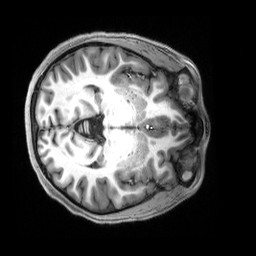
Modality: T1w
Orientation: axial
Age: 21
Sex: female
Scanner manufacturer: siemens
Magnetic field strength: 3 T
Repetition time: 2.5 s
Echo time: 0.00222 s